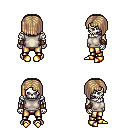
a pixel art fantasy rpg character, male body template, skeleton, white sleeveless shirt, gold greaves, white blonde pageboy hairstyle, leather bracers, gold boots, four views (front, back, left, right), 2x2 character sprite sheet, small pixel art, hard edges, no anti-aliasing